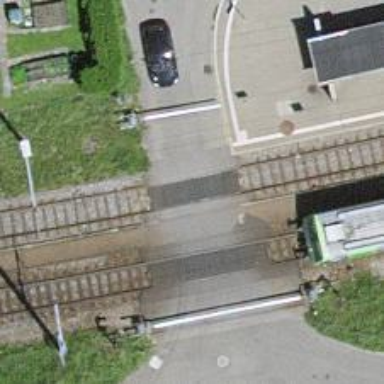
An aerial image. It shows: Level crossing with double half barrier.